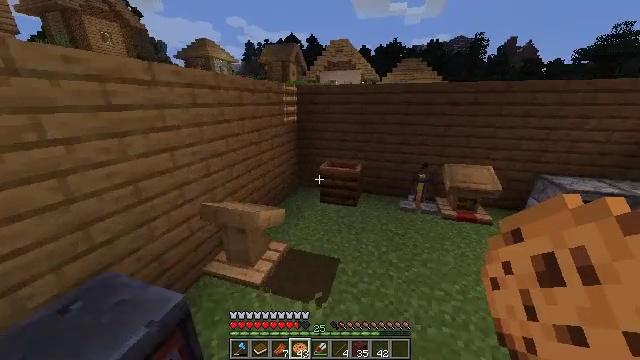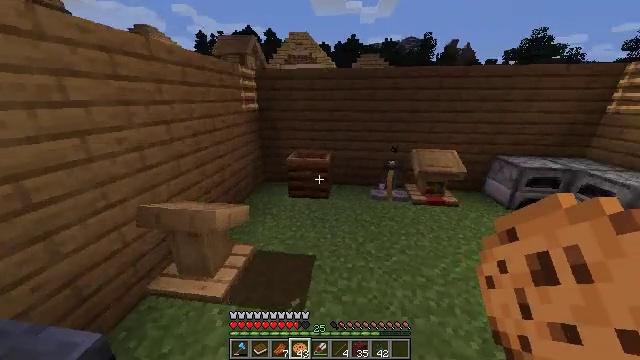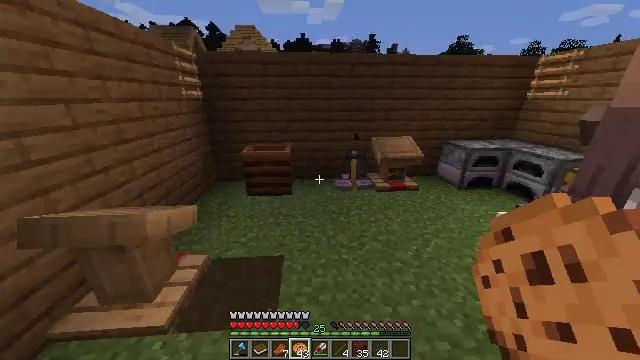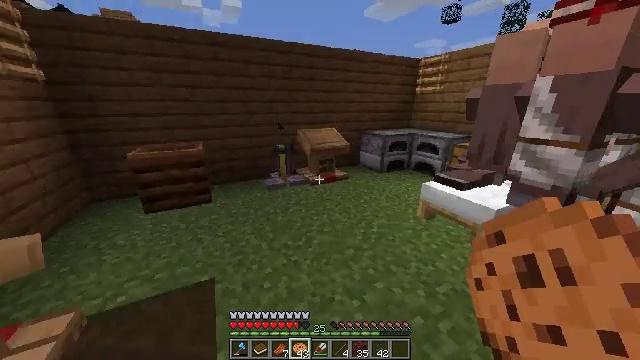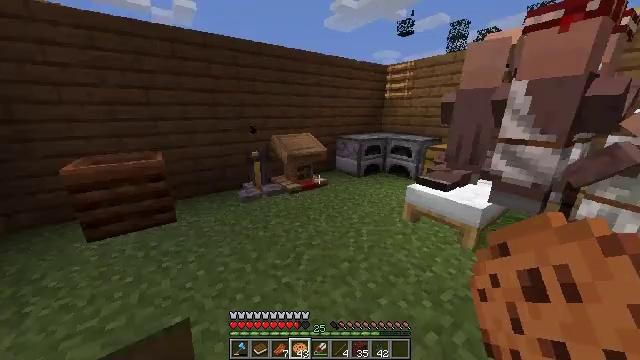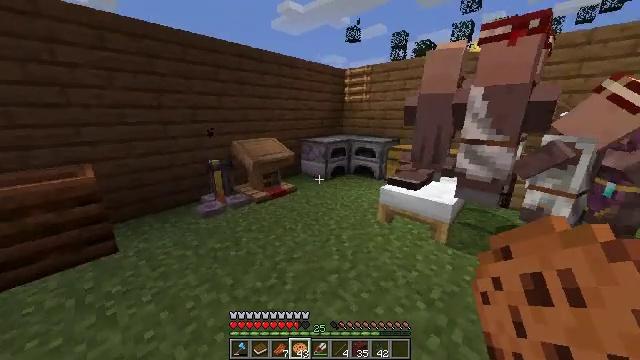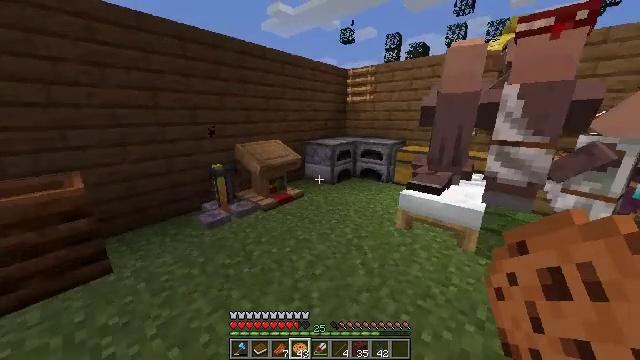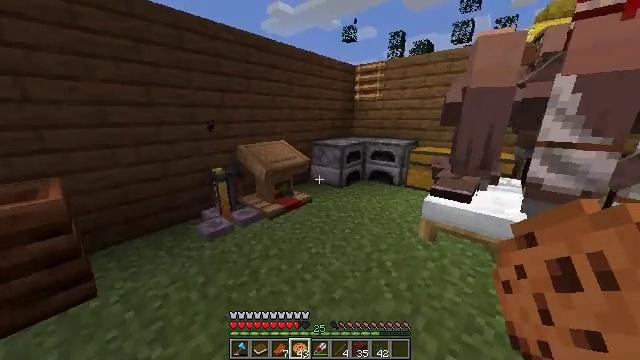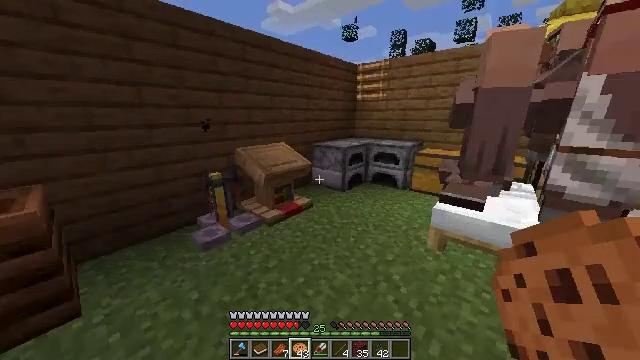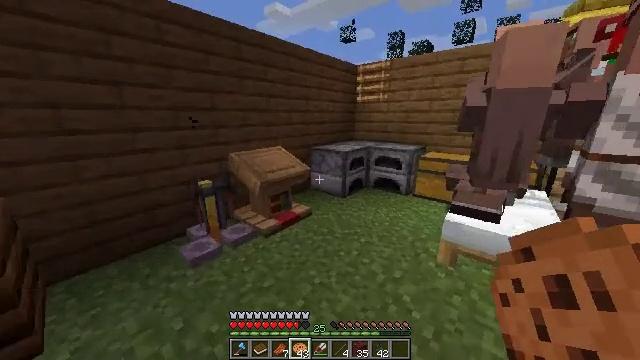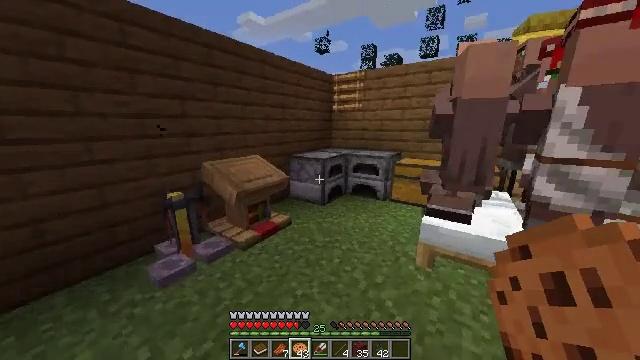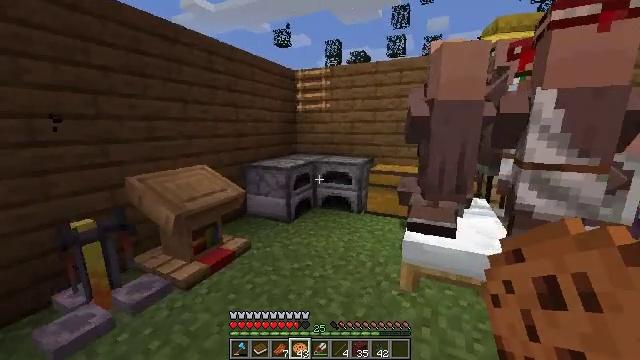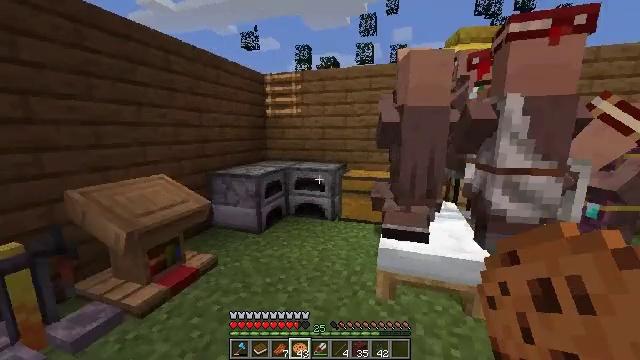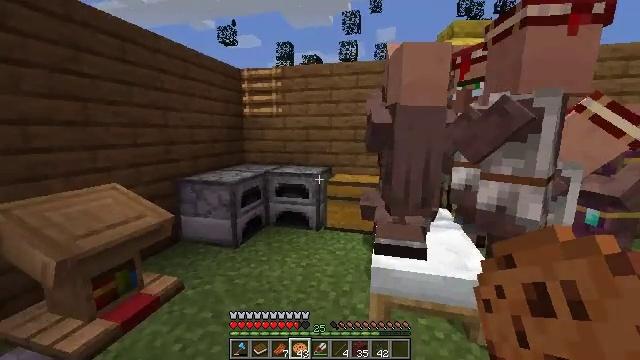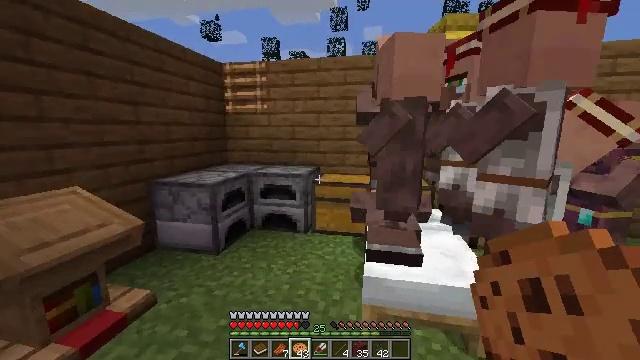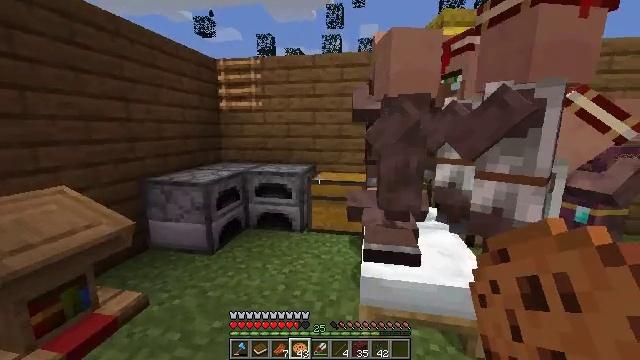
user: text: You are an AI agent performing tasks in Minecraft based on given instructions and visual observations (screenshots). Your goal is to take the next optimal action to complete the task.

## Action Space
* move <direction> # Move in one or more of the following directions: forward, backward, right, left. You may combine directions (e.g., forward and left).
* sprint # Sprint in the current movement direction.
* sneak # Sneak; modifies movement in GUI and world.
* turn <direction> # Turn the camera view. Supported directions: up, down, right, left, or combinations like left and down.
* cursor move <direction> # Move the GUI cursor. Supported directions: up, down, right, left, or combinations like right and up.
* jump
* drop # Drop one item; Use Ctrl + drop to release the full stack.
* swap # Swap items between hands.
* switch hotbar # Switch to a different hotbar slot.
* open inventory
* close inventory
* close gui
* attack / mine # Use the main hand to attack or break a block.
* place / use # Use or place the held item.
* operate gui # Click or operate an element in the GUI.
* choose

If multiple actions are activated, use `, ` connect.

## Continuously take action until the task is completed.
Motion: motion action
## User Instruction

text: Use the crafting table to craft a bow.
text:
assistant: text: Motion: move forward, sprint, turn right
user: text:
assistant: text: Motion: move forward, sprint, turn right
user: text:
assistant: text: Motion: move forward and move left, sprint, turn right and up
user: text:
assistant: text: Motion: move forward and move left, sprint, turn right and up
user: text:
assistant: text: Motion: move forward and move left, sprint, turn right
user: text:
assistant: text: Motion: move forward, sprint, turn right
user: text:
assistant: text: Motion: move forward
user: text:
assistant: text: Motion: move forward
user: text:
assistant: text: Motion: no_op
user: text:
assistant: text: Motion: turn right and up
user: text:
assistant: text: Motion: move forward, turn right and up
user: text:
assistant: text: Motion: move forward, turn right and up
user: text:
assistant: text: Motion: move forward, turn right
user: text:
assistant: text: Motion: move forward, turn right
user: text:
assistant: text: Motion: move forward
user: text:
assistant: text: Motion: move forward, turn right
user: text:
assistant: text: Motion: move forward and move left, turn right and down
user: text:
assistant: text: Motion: move forward and move left, turn right and down
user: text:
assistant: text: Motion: move forward and move left, turn right and down, use / place
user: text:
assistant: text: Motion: use / place
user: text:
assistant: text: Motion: use / place
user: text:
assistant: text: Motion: turn down
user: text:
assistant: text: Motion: turn left and up
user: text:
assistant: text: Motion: no_op
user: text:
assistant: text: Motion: no_op
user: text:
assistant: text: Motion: no_op
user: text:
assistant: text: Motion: turn left
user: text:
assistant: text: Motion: turn left
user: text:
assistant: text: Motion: use / place
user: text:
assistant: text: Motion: use / place